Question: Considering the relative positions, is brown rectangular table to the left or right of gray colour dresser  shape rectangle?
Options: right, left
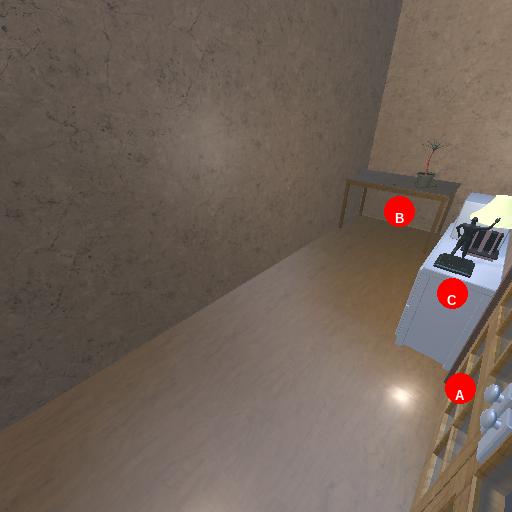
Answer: right